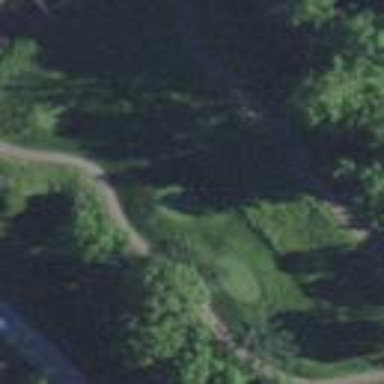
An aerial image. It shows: Area with grass used as rough in golf course.